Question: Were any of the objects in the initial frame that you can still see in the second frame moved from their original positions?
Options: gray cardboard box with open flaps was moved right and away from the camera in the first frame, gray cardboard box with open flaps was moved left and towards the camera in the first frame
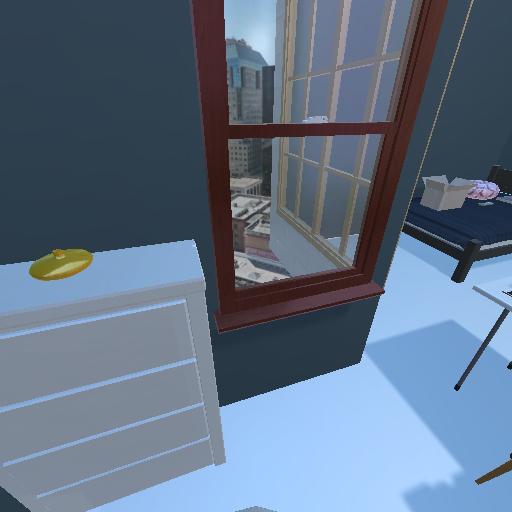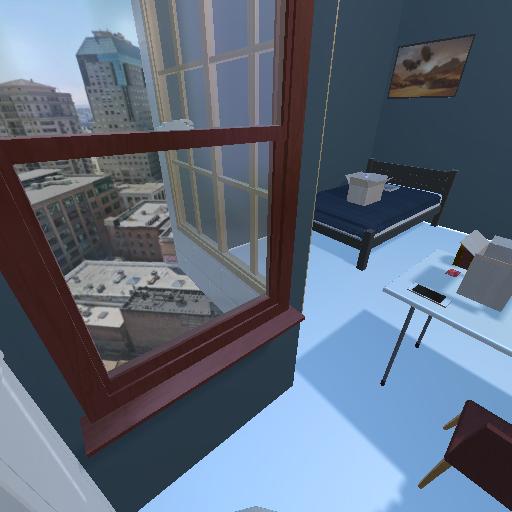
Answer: gray cardboard box with open flaps was moved right and away from the camera in the first frame